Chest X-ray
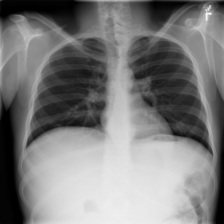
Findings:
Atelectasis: negative
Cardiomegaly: negative
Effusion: negative
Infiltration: negative
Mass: negative
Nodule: negative
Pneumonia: negative
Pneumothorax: negative
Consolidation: negative
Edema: negative
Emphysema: negative
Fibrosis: negative
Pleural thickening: negative
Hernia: negative